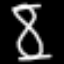
Label: hourglass